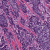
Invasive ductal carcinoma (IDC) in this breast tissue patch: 0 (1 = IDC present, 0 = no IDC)